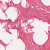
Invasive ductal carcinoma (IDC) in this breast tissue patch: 0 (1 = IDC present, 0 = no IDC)